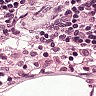
Metastatic tissue present: no